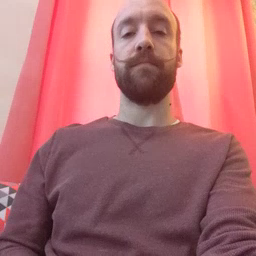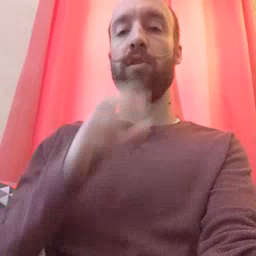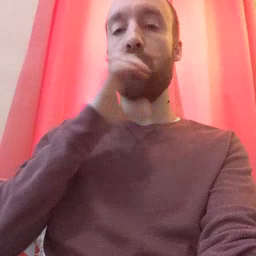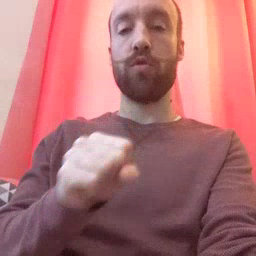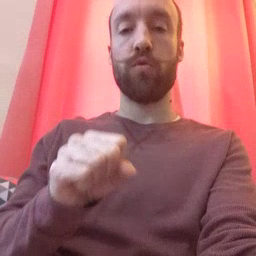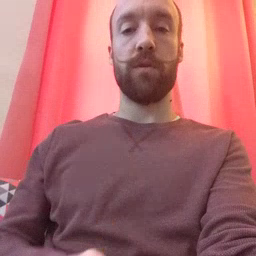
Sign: old